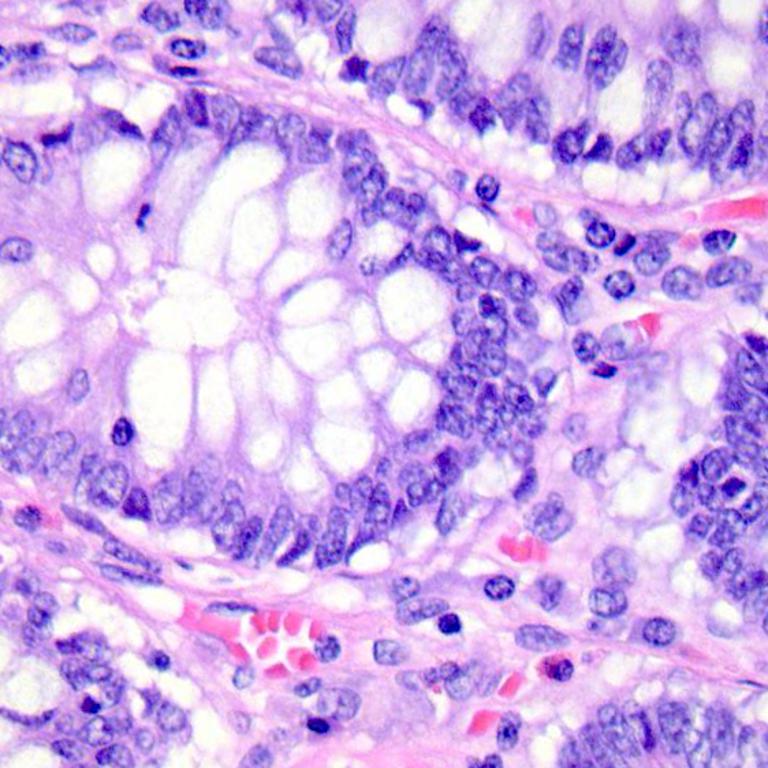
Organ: colon
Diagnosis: benign